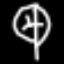
Label: leaf